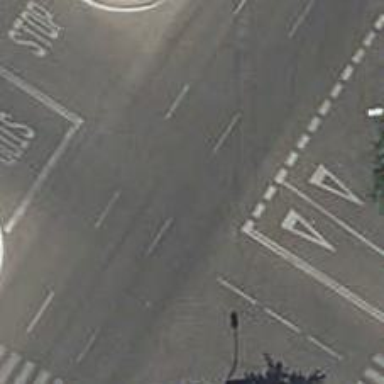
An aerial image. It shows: Primary highway with dedicated lane for cyclists.